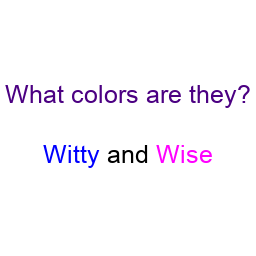
Color: blue, magenta
Background color: white
Question text color: indigo